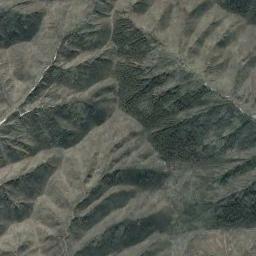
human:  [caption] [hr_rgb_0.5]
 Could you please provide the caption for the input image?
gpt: Many trees are on the mountain .

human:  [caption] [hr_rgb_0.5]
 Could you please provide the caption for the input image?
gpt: The folded mountain consists of some ridges and valleys and its rocks are dark gray .

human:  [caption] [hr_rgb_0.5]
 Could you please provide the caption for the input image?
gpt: The mountain is consist of half of green plants and half of bare land .

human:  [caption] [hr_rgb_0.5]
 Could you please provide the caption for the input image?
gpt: Half of the area on this mountain is covered by vegetation .

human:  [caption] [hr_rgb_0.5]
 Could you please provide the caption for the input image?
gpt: There are some ridges on the brown mountain .